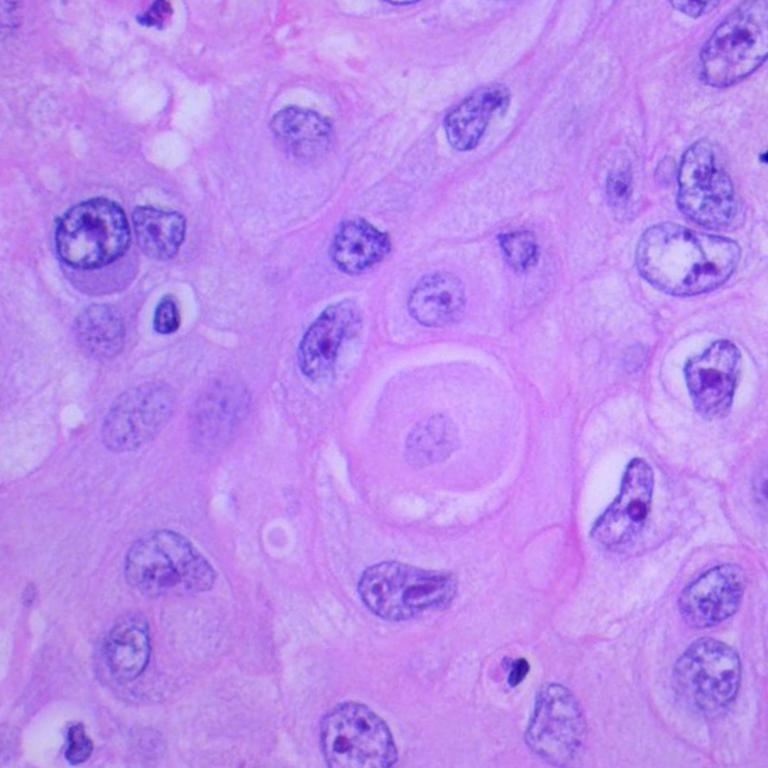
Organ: lung
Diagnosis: squamous carcinomas